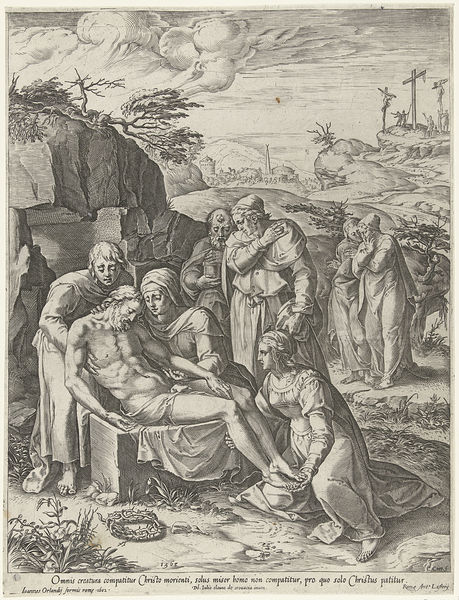
Titel: Graflegging van Christus
Künstler: Cornelis Cort
Standort: Amsterdam
Institution: Rijksmuseum
Schlagwörter: felsen, himmel, weiß, wolken, bäume, frauen, männer, schwarz, gras, wiese, bart, steine, trauer, schrift, berge, druck, stich, text, kranz, kreuze, christus, jesus, kreuzigung, dürer, kupferstich, golgatha, grablegung christi, frauen und männer